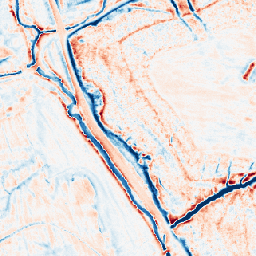
Category: edge_preserving
Decomposition family: anisotropic_diffusion
Decomposition parameters: iterations: 50
kappa: 30
gamma: 0.1
Upsampling method: area
Upsampling parameters: scale: 8
Upsampling scale: 8